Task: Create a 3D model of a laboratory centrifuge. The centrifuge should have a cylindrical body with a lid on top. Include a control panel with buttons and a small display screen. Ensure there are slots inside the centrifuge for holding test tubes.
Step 617:
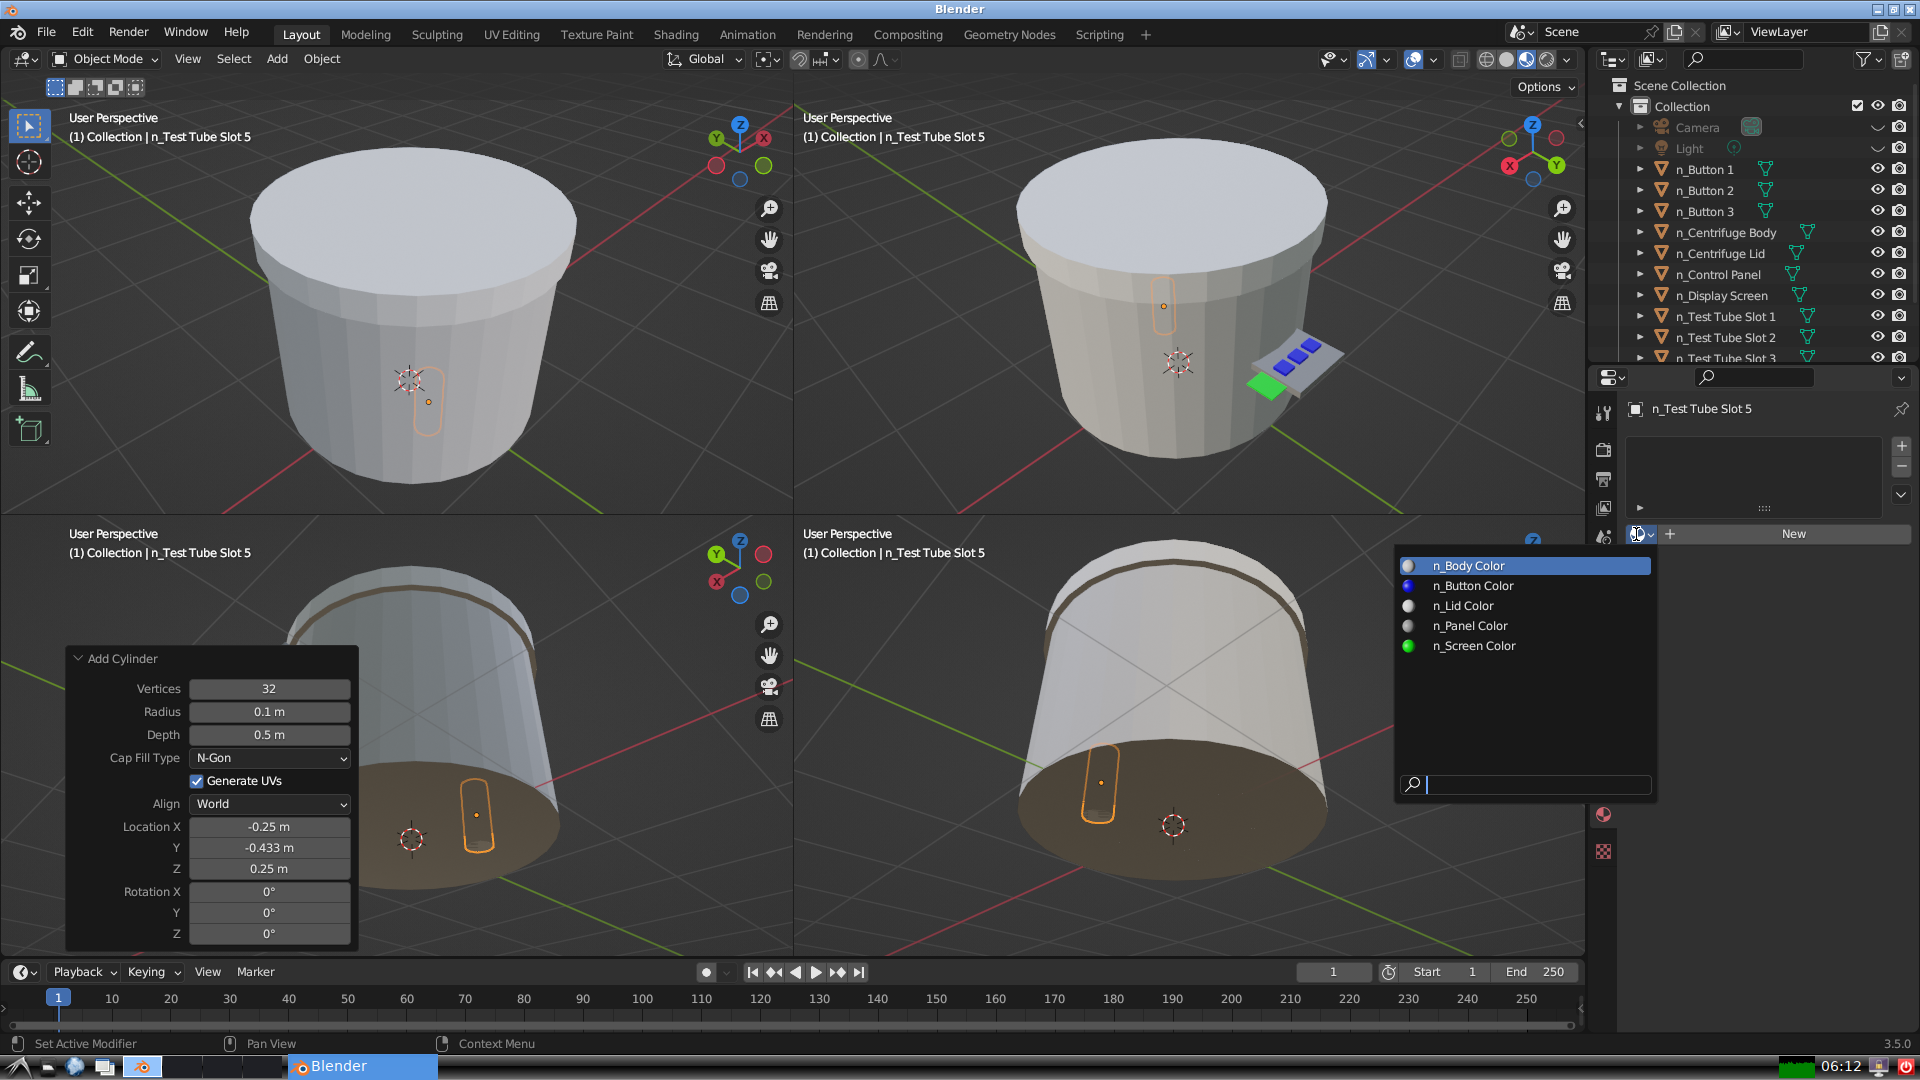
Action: input_text: n_Body Color